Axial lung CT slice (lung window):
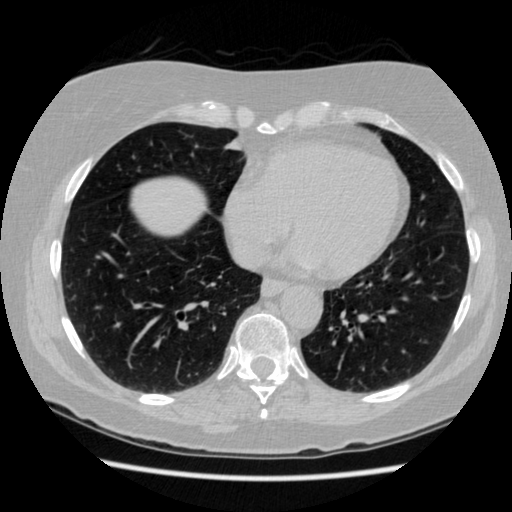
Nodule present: no